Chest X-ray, PA view. Patient: 25 years old, sex M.
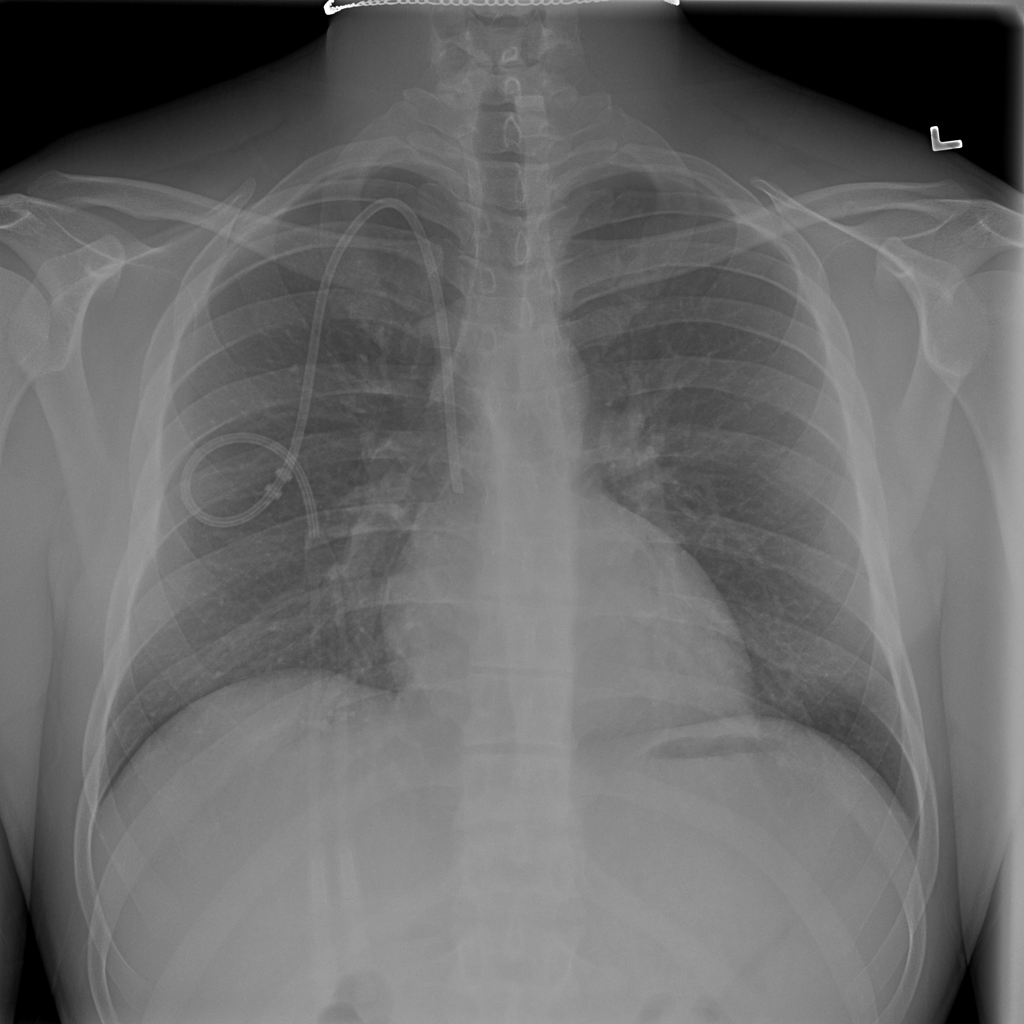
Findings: No Finding